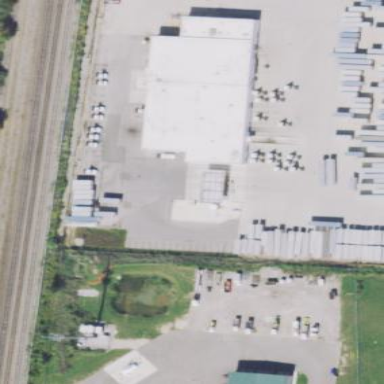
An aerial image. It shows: Warehouse building.